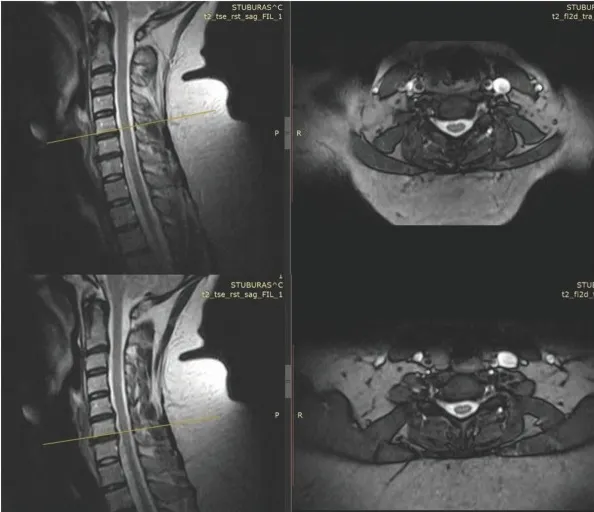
Magnetic resonance imaging of the cervical spine shows intervertebral hernias in C5-C6, C6-C7, and cervical spinal stenosis.
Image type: radiology (mri)